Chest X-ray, AP view. Patient: 18 years old, sex M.
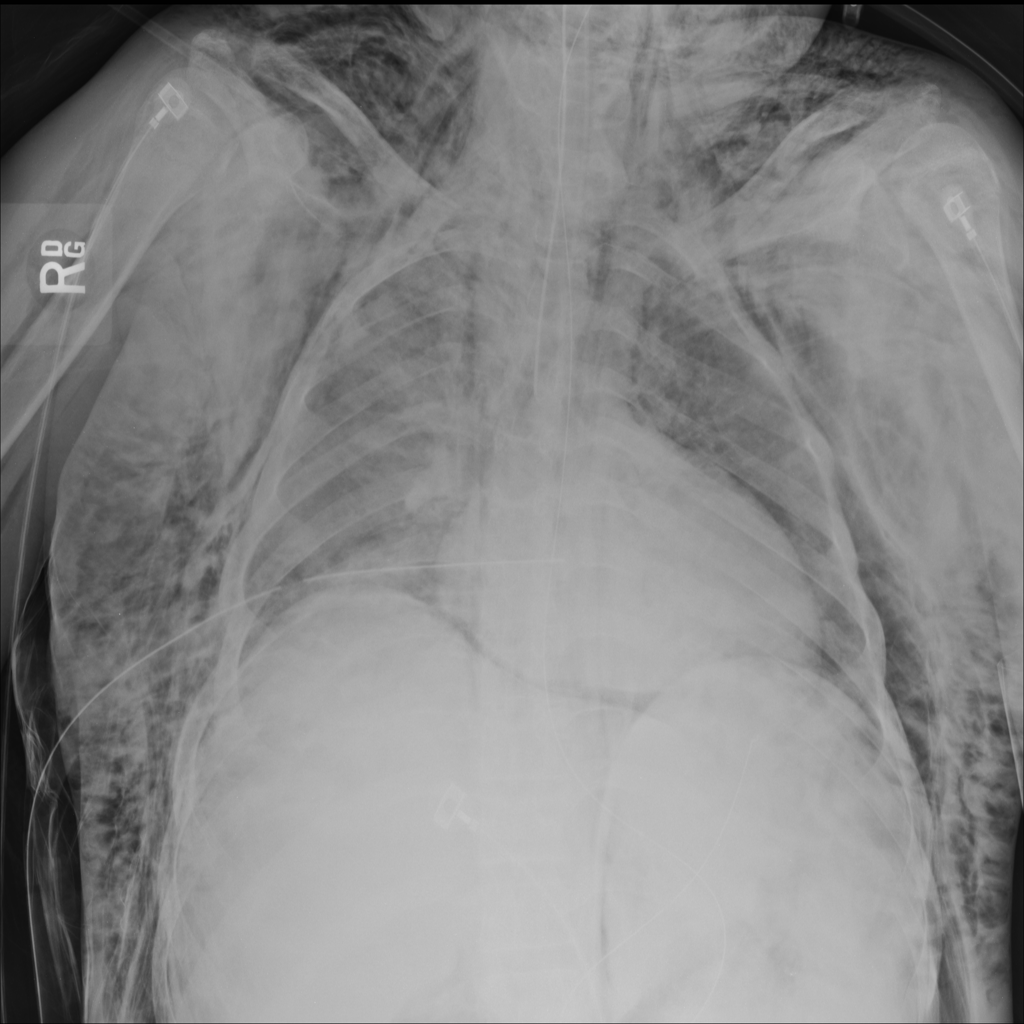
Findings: No Finding